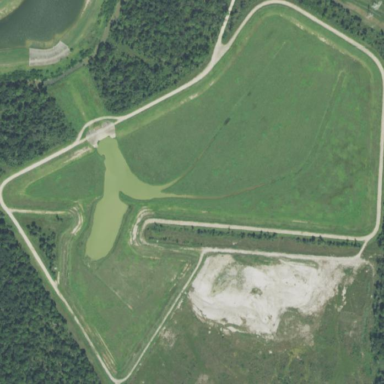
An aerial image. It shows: Detention basin with water.